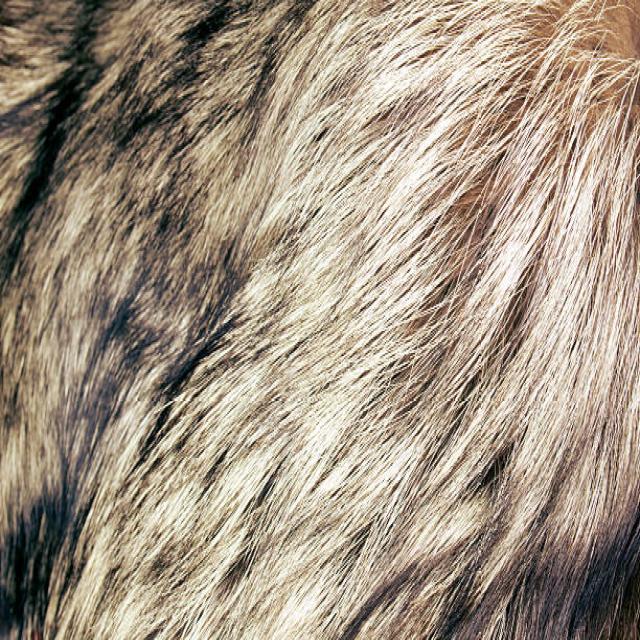
Healthy canine skin — no visible lesions, inflammation, or abnormalities. The skin and coat appear normal.